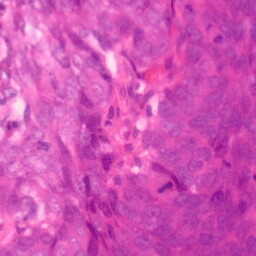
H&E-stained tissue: Colon